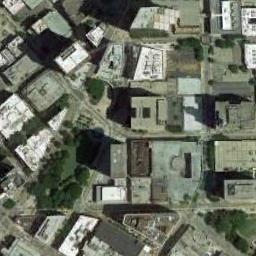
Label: commercial_area